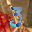
Label: 3